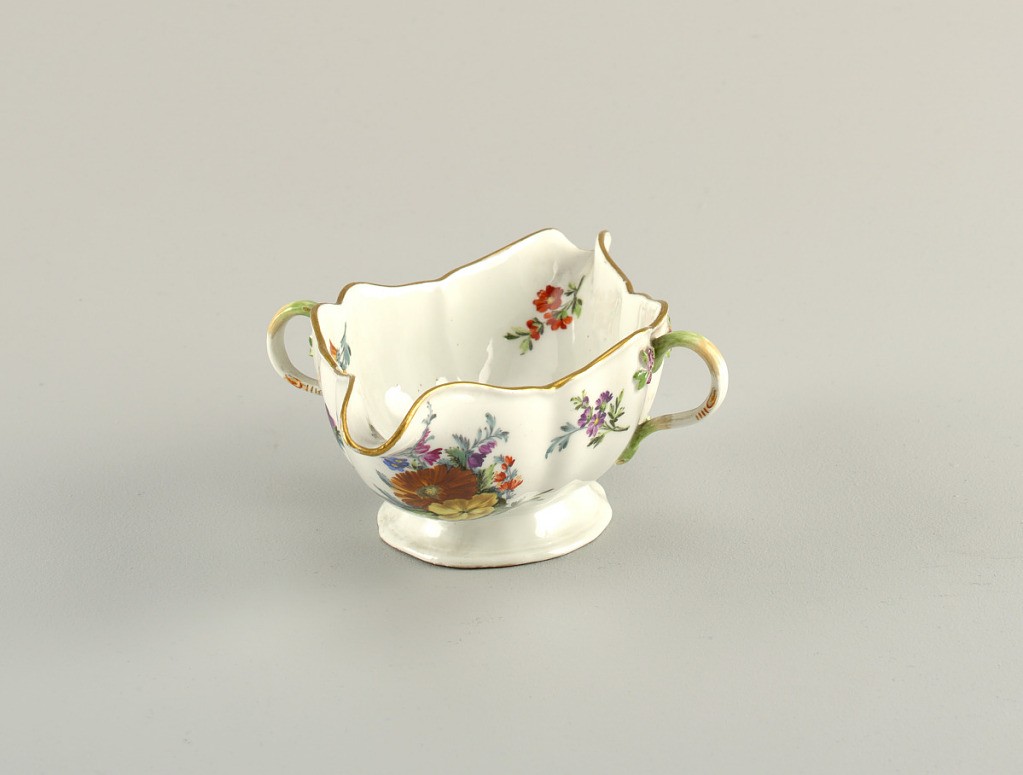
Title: Sauceboat (One of a Pair)
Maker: Meissen Porcelain Manufactory, German, active from 1710 to the present
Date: late 18th century
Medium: hard paste porcelain, vitreous enamel, gold
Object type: sauceboat
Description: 1938-57-386-a: Each is of irregular oval shape; spouted on each e...;     1938-57-386-b: Each is of irregular oval shape; spouted on each e...